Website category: auto
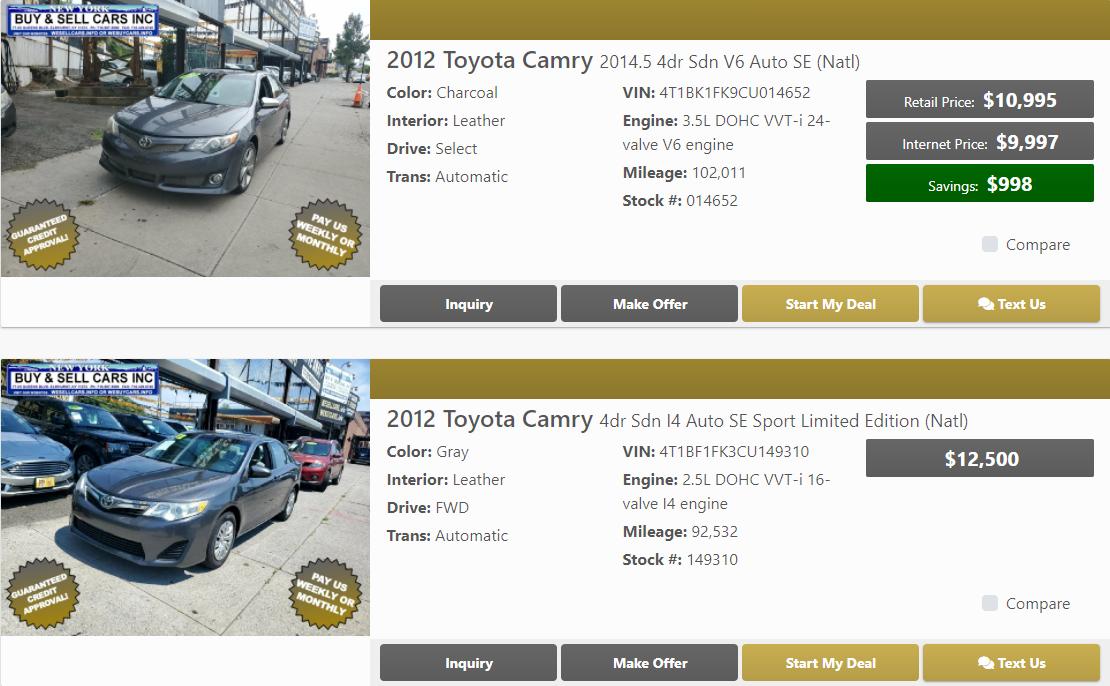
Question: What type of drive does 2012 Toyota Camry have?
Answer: FWD

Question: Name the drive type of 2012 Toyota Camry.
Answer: FWD

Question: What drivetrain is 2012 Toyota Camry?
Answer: FWD

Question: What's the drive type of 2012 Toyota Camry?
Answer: FWD

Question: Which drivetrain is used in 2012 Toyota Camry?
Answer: FWD

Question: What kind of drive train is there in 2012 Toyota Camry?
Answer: FWD

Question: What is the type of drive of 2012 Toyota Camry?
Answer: FWD

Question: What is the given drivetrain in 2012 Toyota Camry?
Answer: FWD

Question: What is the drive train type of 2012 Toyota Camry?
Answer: FWD

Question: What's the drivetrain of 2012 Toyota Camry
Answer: FWD

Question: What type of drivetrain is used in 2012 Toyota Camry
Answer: FWD

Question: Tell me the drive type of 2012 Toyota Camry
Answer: FWD

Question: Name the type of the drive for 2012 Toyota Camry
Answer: FWD

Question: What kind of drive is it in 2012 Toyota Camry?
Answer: FWD

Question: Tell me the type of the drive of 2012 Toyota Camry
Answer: Select

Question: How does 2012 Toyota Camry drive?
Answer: Select

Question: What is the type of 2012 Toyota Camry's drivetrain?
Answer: Select

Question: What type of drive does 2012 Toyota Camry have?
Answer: Select

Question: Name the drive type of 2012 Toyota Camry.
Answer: Select

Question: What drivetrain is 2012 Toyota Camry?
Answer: Select

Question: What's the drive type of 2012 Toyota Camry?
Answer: Select

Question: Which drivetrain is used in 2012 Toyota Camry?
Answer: Select

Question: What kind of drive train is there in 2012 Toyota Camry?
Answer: Select

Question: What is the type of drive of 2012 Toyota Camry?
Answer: Select

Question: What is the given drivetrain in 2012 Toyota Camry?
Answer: Select

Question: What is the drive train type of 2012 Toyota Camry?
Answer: Select

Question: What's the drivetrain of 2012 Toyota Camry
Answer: Select

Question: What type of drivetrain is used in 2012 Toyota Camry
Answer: Select

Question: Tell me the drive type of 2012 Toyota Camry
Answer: Select

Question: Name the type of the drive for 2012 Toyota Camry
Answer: Select

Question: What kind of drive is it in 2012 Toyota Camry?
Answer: Select

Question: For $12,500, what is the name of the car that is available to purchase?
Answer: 2012 Toyota Camry

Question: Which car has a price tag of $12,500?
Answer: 2012 Toyota Camry

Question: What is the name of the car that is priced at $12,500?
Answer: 2012 Toyota Camry

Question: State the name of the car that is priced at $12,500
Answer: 2012 Toyota Camry

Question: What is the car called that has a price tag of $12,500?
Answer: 2012 Toyota Camry

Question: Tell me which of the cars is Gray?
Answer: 2012 Toyota Camry

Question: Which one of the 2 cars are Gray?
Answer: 2012 Toyota Camry

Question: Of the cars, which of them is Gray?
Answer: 2012 Toyota Camry

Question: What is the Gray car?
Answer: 2012 Toyota Camry

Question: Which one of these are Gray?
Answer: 2012 Toyota Camry

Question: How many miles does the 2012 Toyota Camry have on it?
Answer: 92,532

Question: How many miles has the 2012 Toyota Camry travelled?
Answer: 92,532

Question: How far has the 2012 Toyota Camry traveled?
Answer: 92,532

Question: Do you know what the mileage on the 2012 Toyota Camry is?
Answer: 92,532

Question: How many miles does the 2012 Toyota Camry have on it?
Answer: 102,011

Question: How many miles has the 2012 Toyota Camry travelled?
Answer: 102,011

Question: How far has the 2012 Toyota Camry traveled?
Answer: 102,011

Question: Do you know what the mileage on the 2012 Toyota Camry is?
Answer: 102,011